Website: bh-photo
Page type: address-validator
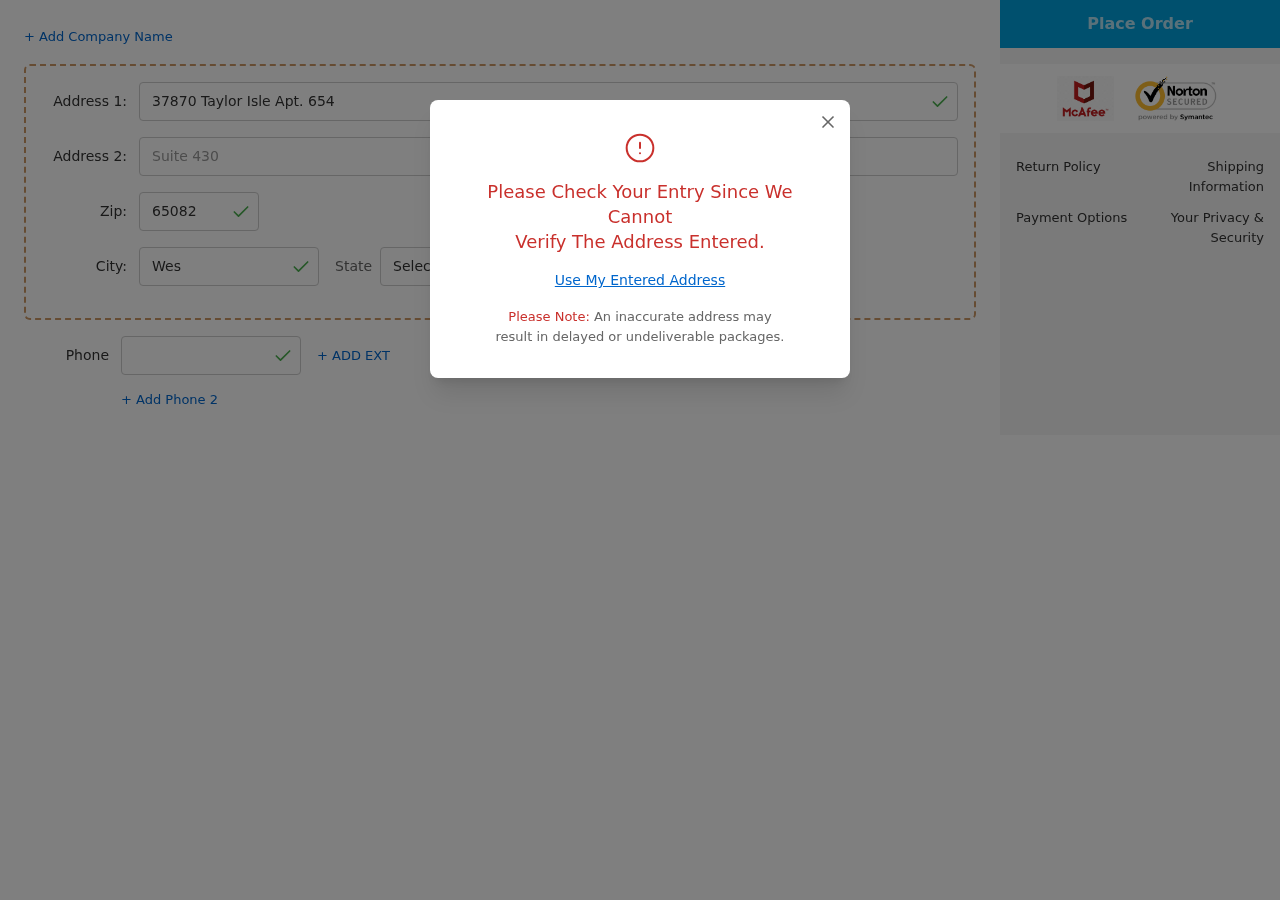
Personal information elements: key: PII_CITY
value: West Laura
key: PII_PHONE
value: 4867844854
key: PII_POSTCODE
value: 65082
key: PII_STATE_ABBR
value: WV
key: PII_STREET
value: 37870 Taylor Isle Apt. 654
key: PII_STREET2
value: Suite 430